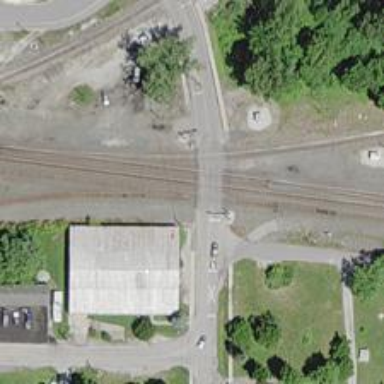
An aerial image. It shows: Crossing for the railway.